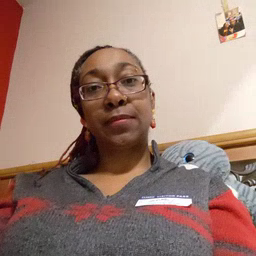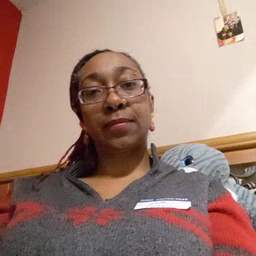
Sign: milk